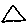
Label: triangle